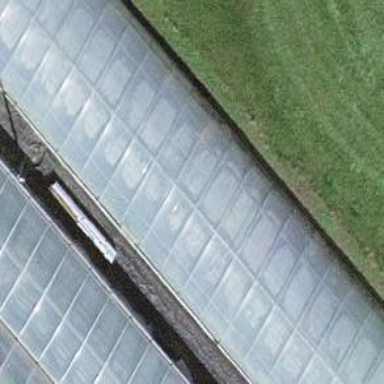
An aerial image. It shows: Greenhouse.